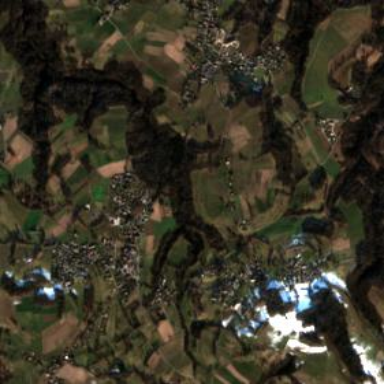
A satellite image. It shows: Village area.